Question: A picture is worth a thousand words - so here is the existing against the desirable:

This is what I've tried w/o success:
'''
public MainWindow()
{
InitializeComponent();
TextBlock txt = new TextBlock();
txt.Text = "asdsahd sakh uj";
txt.Background = Brushes.LightBlue;
Canvas.SetLeft(txt, 100);
container.Children.Add(txt);
Line line = new Line();
line.SetBinding(Line.X1Property, new Binding("Canvas.Left") {ElementName = "txt"});
line.X2 = line.X1;
line.Y1 = 0;
line.Y2 = 100;
line.StrokeThickness = 2;
container.Children.Add(line);
}
'''
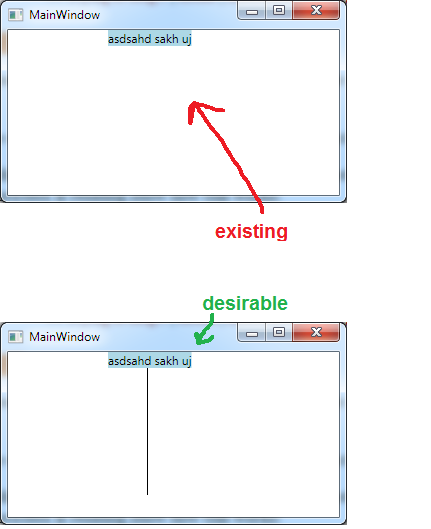
Answer: In the solution below, I assume that your 'Canvas' has a height and width that can change at runtime, and that your 'TextBlock' can also have a height and width that change dynamically as well. The approach looks complicated, but its not. Of course doing this in XAML would be much, much more readable:
1. Create a TextBlock add to canvas.
2. Create a Line add to canvas.
3. Use a MultiBinding to compute the Canvas.Left property for the TextBlock. If either the width of the Canvas or the TextBlock changes, this binding will re-evaluate and the IMultiValueConverter will provide a new value. The value of Canvas.Left for the TextBlock should be: Canvas.ActualWidth/2 - TextBlock.ActualWidth/2.
4. To the same as in step 3, but this time for the Line.
5. Use a MultiBinding to compute the Line.Y2 property for the Line. Assuming you want to draw the line to the bottom edge of the Canvas. To compute this: Canvas.ActualHeight - TextBlock.ActualHeight. The binding will re-evaluate if either change and the IMultiValueConverter will provide a new value.
6. Use a Binding to set the Canvas.Top property on the Line. In this example, the Line is drawn immediately below the TextBlock, so we can just bind to TextBlock.ActualHeight.
'''
public MainWindow()
{
InitializeComponent();
// Create TextBlock and Line
var textBlock = new TextBlock {Text = "123456"};
var line = new Line { StrokeThickness = 2, Stroke = new SolidColorBrush { Color = Colors.Black }, Y1 = 0 };
myCanvas.Children.Add(textBlock);
myCanvas.Children.Add(line);
// Setup bindings
InitializeTextBlockCanvasLeftBinding(myCanvas, textBlock);
InitializeLineCanvasLeftBinding(myCanvas, line);
InitializeLineY2Binding(myCanvas, textBlock, line);
InitializeLineCanvasTopBinding(myCanvas, textBlock, line);
}
private void InitializeLineCanvasTopBinding(Canvas canvas, TextBlock textBlock, Line line)
{
var textBlockActualHeightBinding = new Binding
{
Source = textBlock,
Path = new PropertyPath("ActualHeight"),
};
BindingOperations.SetBinding(line, Canvas.TopProperty, textBlockActualHeightBinding);
}
private void InitializeLineY2Binding(Canvas canvas, TextBlock textBlock, Line line)
{
var canvasActualHeightBinding = new Binding
{
Source = myCanvas,
Path = new PropertyPath("ActualHeight"),
};
var textBlockActualHeightBinding = new Binding
{
Source = textBlock,
Path = new PropertyPath("ActualHeight"),
};
var lineY2MultiBinding = new MultiBinding { Converter = new LineY1MultiConverter() };
lineY2MultiBinding.Bindings.Add(textBlockActualHeightBinding);
lineY2MultiBinding.Bindings.Add(canvasActualHeightBinding);
BindingOperations.SetBinding(line, Line.Y2Property, lineY2MultiBinding);
}
private void InitializeLineCanvasLeftBinding(Canvas canvas, Line line)
{
var lineActualWidthBinding = new Binding
{
Source = line,
Path = new PropertyPath("ActualWidth"),
};
var canvasActualWidthBinding = new Binding
{
Source = myCanvas,
Path = new PropertyPath("ActualWidth"),
};
var lineLeftMultiBinding = new MultiBinding { Converter = new CanvasLeftCenterMultiConverter() };
lineLeftMultiBinding.Bindings.Add(lineActualWidthBinding);
lineLeftMultiBinding.Bindings.Add(canvasActualWidthBinding);
BindingOperations.SetBinding(line, Canvas.LeftProperty, lineLeftMultiBinding);
}
private void InitializeTextBlockCanvasLeftBinding(Canvas canvas, TextBlock textBlock)
{
var textBlockActualWidthBinding = new Binding
{
Source = textBlock,
Path = new PropertyPath("ActualWidth"),
};
var canvasActualWidthBinding = new Binding
{
Source = myCanvas,
Path = new PropertyPath("ActualWidth"),
};
var textBlockLeftMultiBinding = new MultiBinding { Converter = new CanvasLeftCenterMultiConverter() };
textBlockLeftMultiBinding.Bindings.Add(textBlockActualWidthBinding);
textBlockLeftMultiBinding.Bindings.Add(canvasActualWidthBinding);
BindingOperations.SetBinding(textBlock, Canvas.LeftProperty, textBlockLeftMultiBinding);
}
'''
'''
public class LineY1MultiConverter : IMultiValueConverter
{
public object Convert(object[] values, Type targetType, object parameter, CultureInfo culture)
{
if (values != null && values.Length == 2 && values[0] is double && values[1] is double)
{
var canvasHeight = (double)values[1];
var textBlockHeight = (double) values[0];
return canvasHeight - textBlockHeight;
}
return DependencyProperty.UnsetValue;
}
public object[] ConvertBack(object value, Type[] targetTypes, object parameter, CultureInfo culture)
{
throw new NotImplementedException();
}
}
'''
'''
public class CanvasLeftCenterMultiConverter : IMultiValueConverter
{
public object Convert(object[] values, Type targetType, object parameter, CultureInfo culture)
{
if (values != null && values.Length == 2 && values[0] is double && values[1] is double)
{
var canvasMiddle = (double)values[1]/2;
var elementHalf = (double) values[0]/2;
return canvasMiddle - elementHalf;
}
return DependencyProperty.UnsetValue;
}
public object[] ConvertBack(object value, Type[] targetTypes, object parameter, CultureInfo culture)
{
throw new NotImplementedException();
}
}
'''
To make the above code more clear - it really is just a 1-to-1 translation of the following XAML (using the 'MultiValueConverters' from above):
'''
<Canvas x:Name="myCanvas" Background="Pink">
<TextBlock x:Name="myTextBlock" Text="<PHONE>">
<Canvas.Left>
<MultiBinding Converter="{l:CanvasLeftCenterMultiConverter}">
<Binding RelativeSource="{RelativeSource Mode=Self}" Path="ActualWidth" />
<Binding ElementName="myCanvas" Path="ActualWidth" />
</MultiBinding>
</Canvas.Left>
</TextBlock>
<Line StrokeThickness="2" Stroke="Black" Canvas.Top="{Binding ElementName=myTextBlock, Path=ActualHeight}" Y1="0">
<Line.Y2>
<MultiBinding Converter="{l:LineY1MultiConverter}">
<Binding ElementName="myTextBlock" Path="ActualHeight" />
<Binding ElementName="myCanvas" Path="ActualHeight" />
</MultiBinding>
</Line.Y2>
<Canvas.Left>
<MultiBinding Converter="{l:CanvasLeftCenterMultiConverter}">
<Binding RelativeSource="{RelativeSource Mode=Self}" Path="ActualWidth" />
<Binding ElementName="myCanvas" Path="ActualWidth" />
</MultiBinding>
</Canvas.Left>
</Line>
</Canvas>
'''
As you can see - if the canvas size changes, the text size changes, or the line thickness changes, the bindings ensure new values for 'Canvas.Left' and 'Canvas.Top' are computed.
Hope this helps!